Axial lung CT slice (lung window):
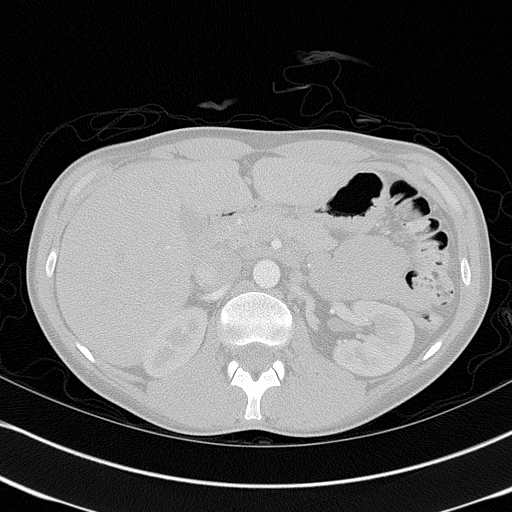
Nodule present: no